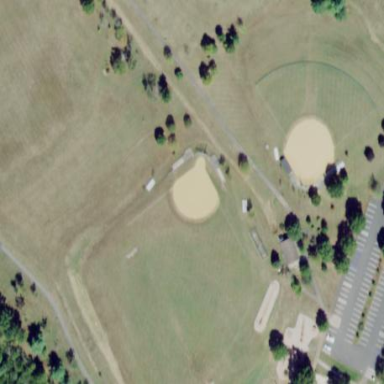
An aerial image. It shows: Baseball pitch for leisure land activities.